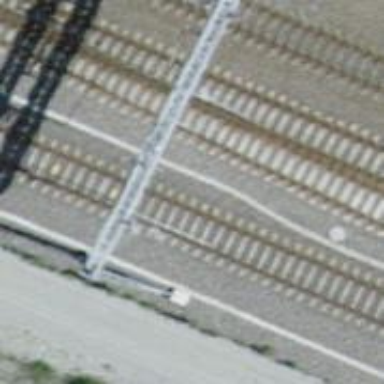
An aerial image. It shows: Single-track electrified railway with contact line.